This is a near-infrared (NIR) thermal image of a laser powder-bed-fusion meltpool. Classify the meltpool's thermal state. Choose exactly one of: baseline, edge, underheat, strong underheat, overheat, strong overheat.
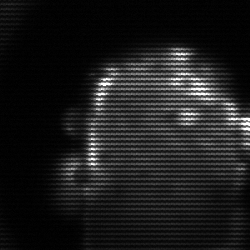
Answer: baseline